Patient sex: M
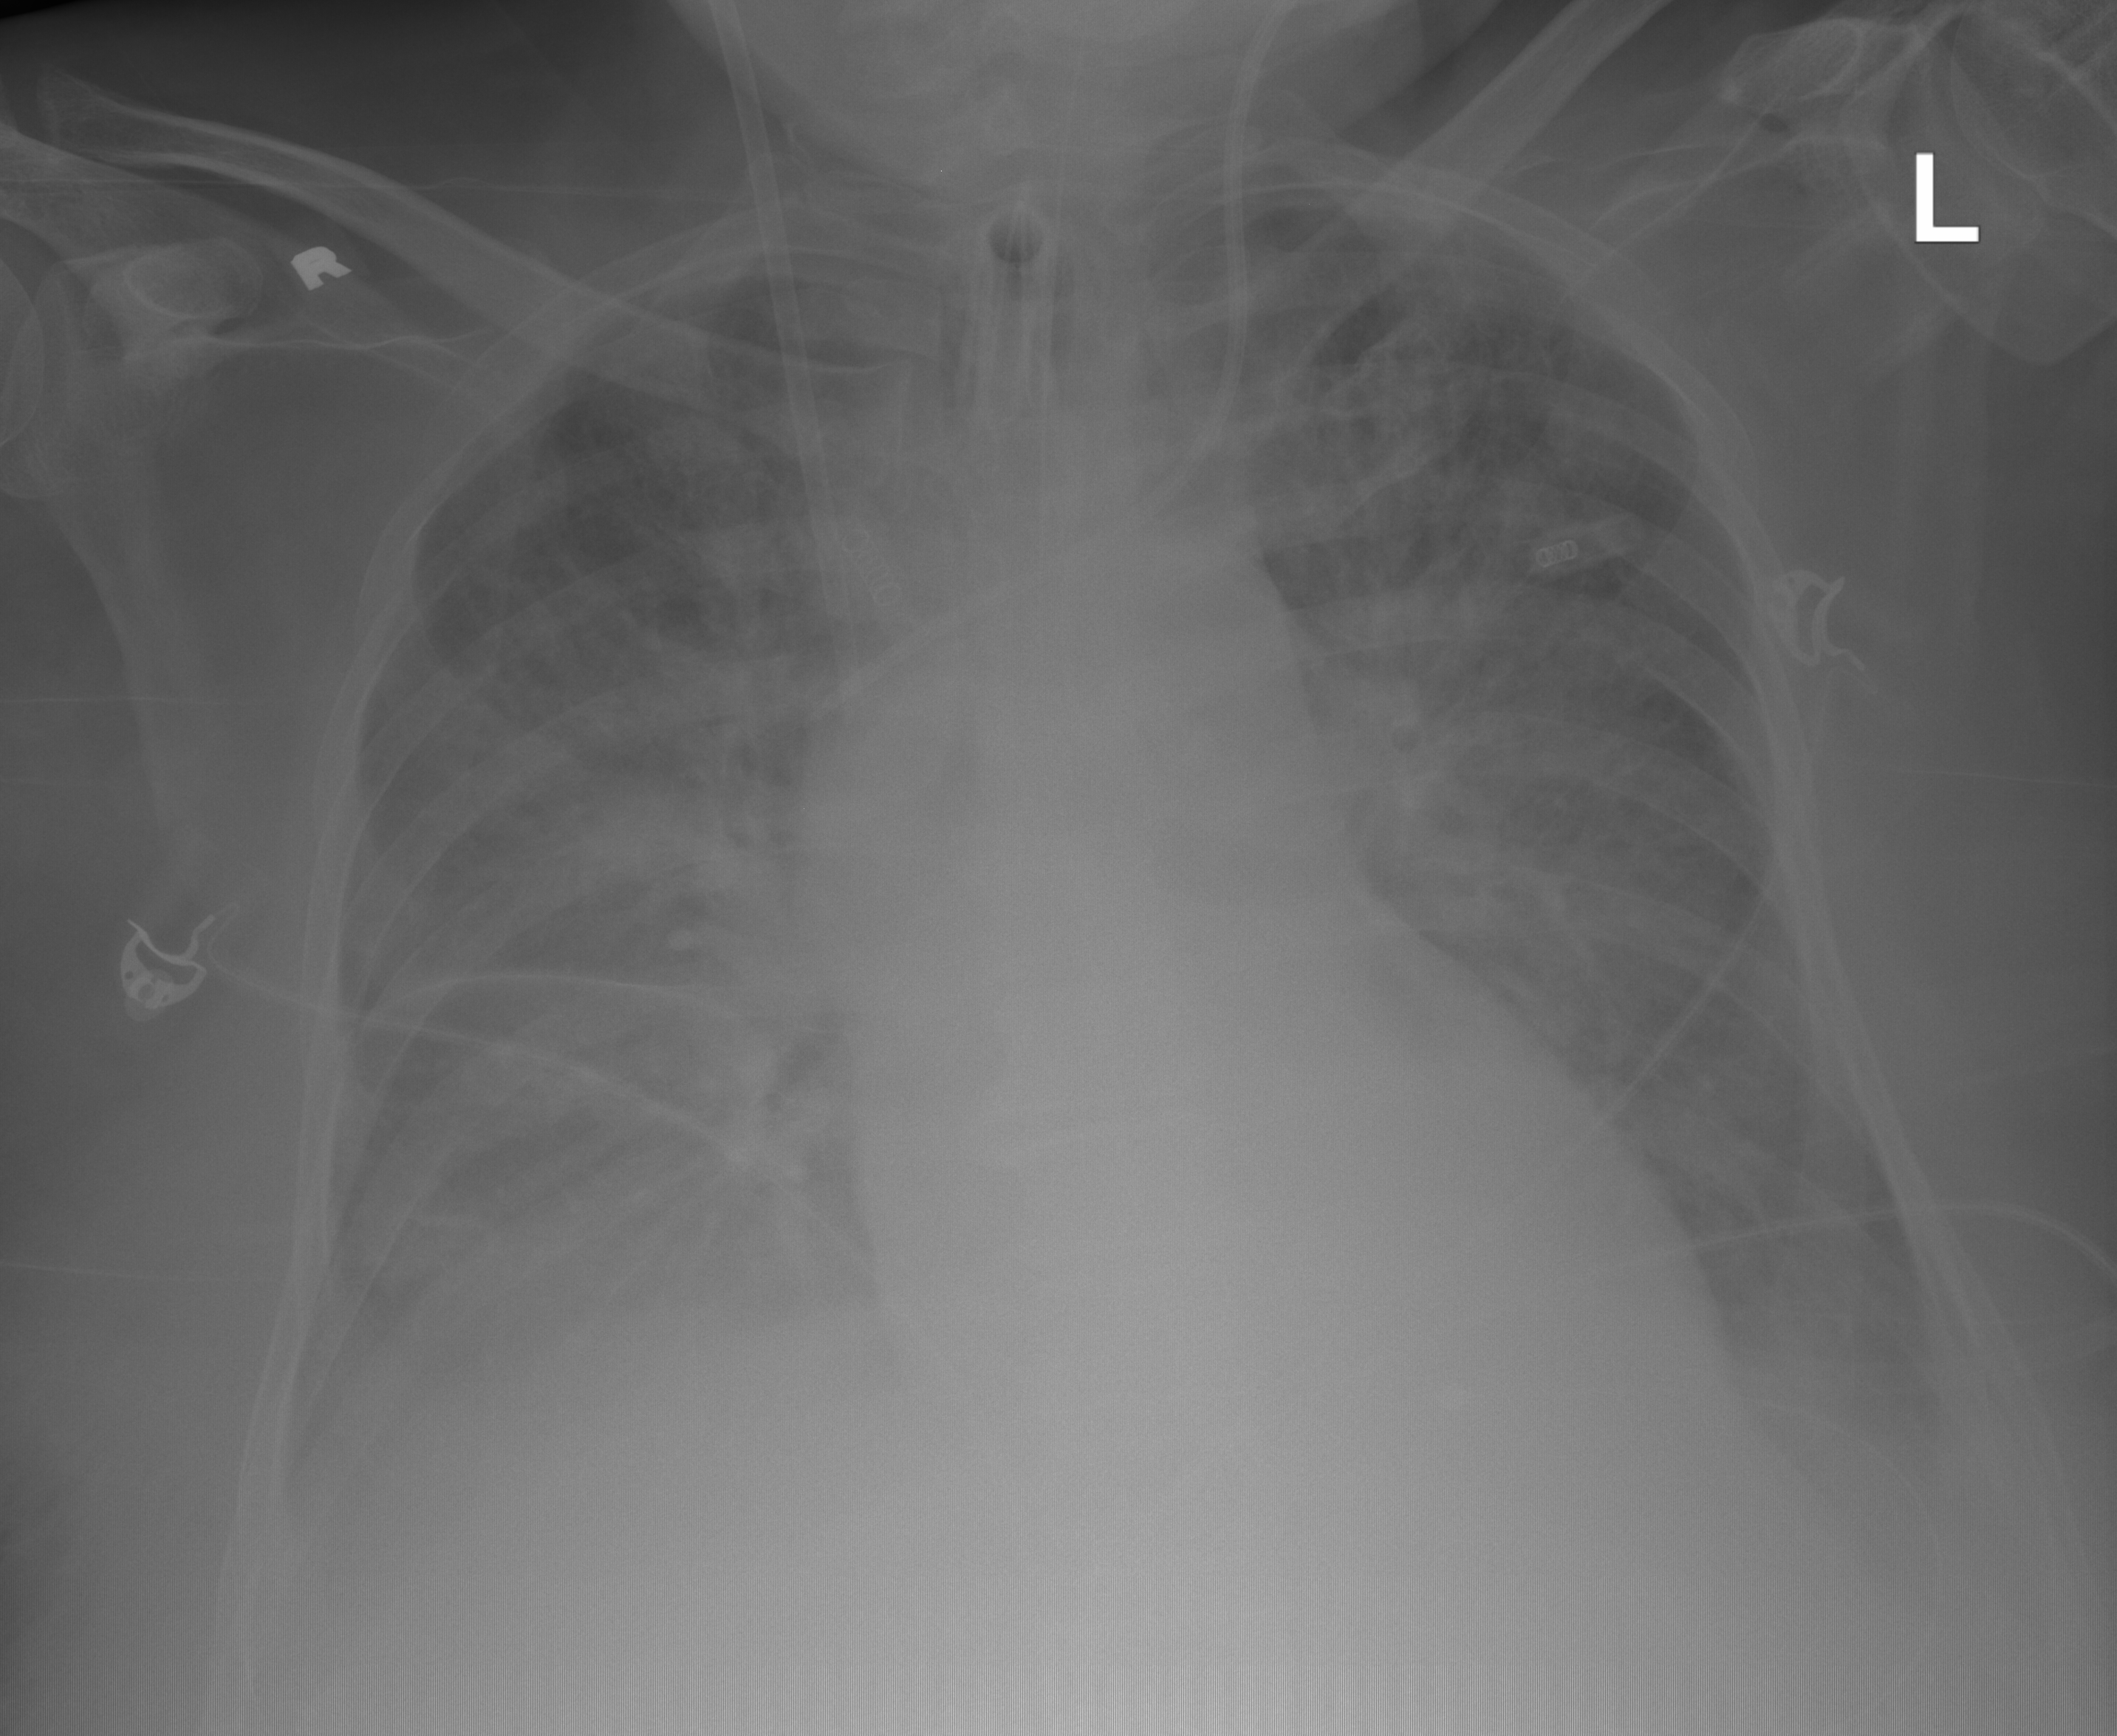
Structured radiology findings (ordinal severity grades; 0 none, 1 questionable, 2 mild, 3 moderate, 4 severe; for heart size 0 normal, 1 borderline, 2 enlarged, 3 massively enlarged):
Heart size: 0
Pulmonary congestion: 3
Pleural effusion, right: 2
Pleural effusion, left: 2
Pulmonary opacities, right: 2
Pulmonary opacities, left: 2
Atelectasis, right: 2
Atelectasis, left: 2